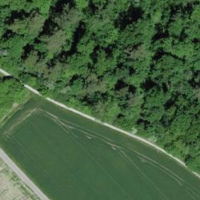
EUNIS habitat code: 41
Species observed at this site:
Prunus spinosa
Lathyrus pratensis